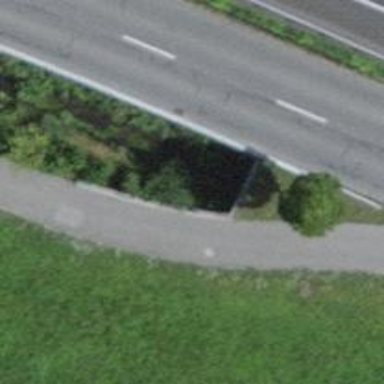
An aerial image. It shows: Culvert tunnel under ditch.